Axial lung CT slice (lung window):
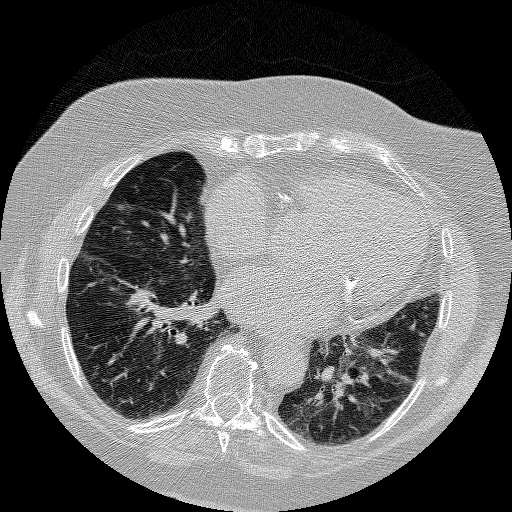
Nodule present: no